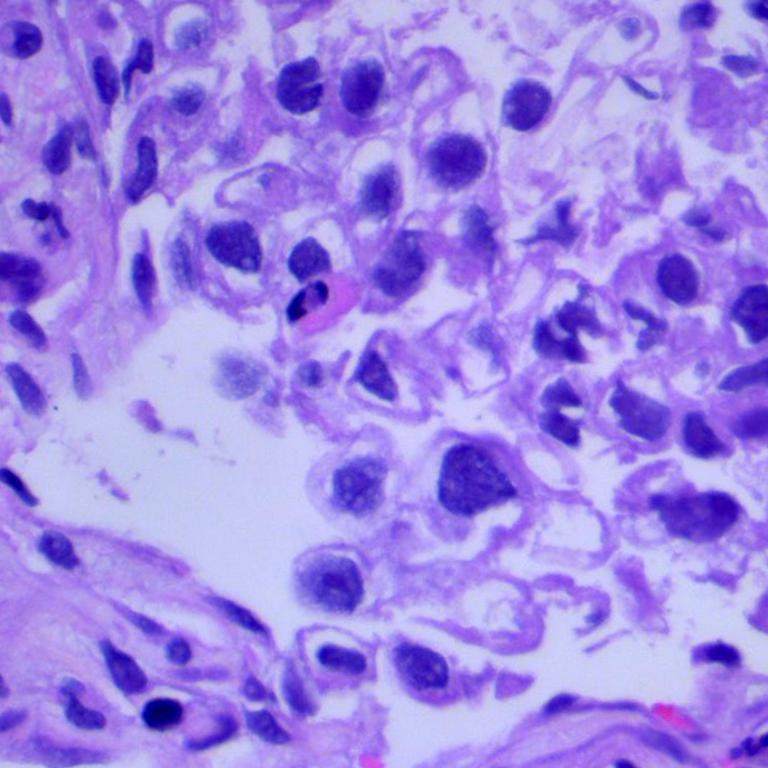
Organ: lung
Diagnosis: adenocarcinomas